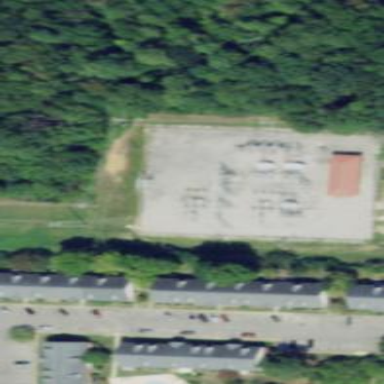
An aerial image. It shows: There is distribution substation enclosed by fence.